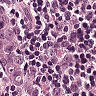
Metastatic tissue present: yes